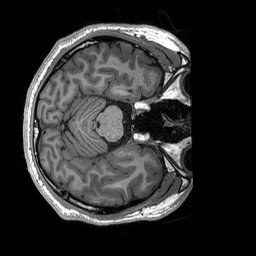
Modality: T1w
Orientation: axial
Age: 22
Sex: male
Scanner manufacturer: siemens
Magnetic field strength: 3 T
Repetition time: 2.53 s
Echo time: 0.00227 s